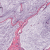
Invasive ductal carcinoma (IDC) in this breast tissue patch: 1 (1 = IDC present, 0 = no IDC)